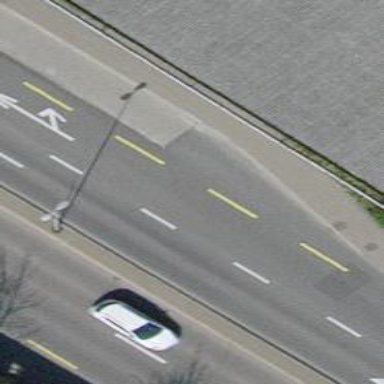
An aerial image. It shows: Secondary road with asphalt surface.